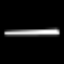
Label: line